Group 1:
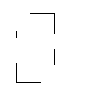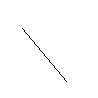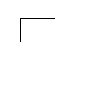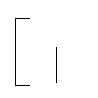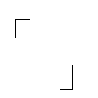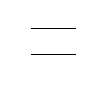
Group 2:
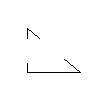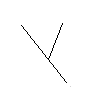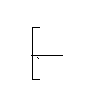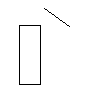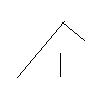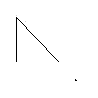
Rule separating the two groups: Can be completed to be made into a rectangle vs. cannot be completed to be made into a rectangle.
Concepts: imagined_entity, imagined_line_or_curve
Author: Carla Rispoli